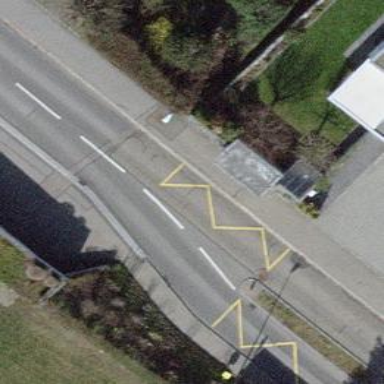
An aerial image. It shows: Bus stop with stop position for public transport.